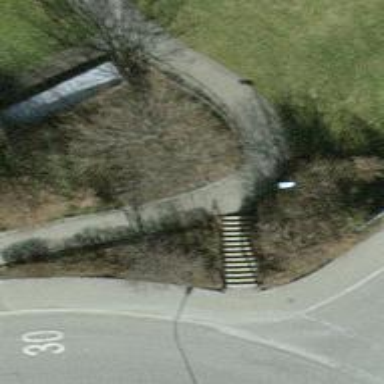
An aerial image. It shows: Road with steps.